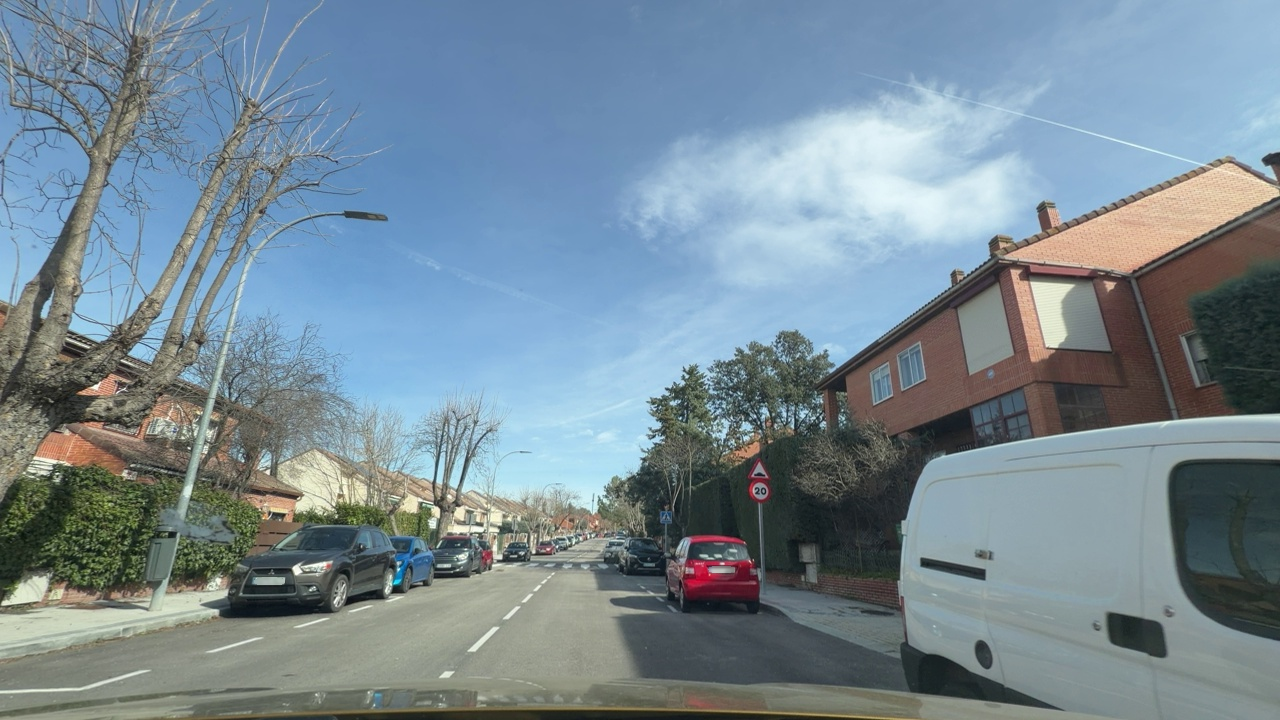
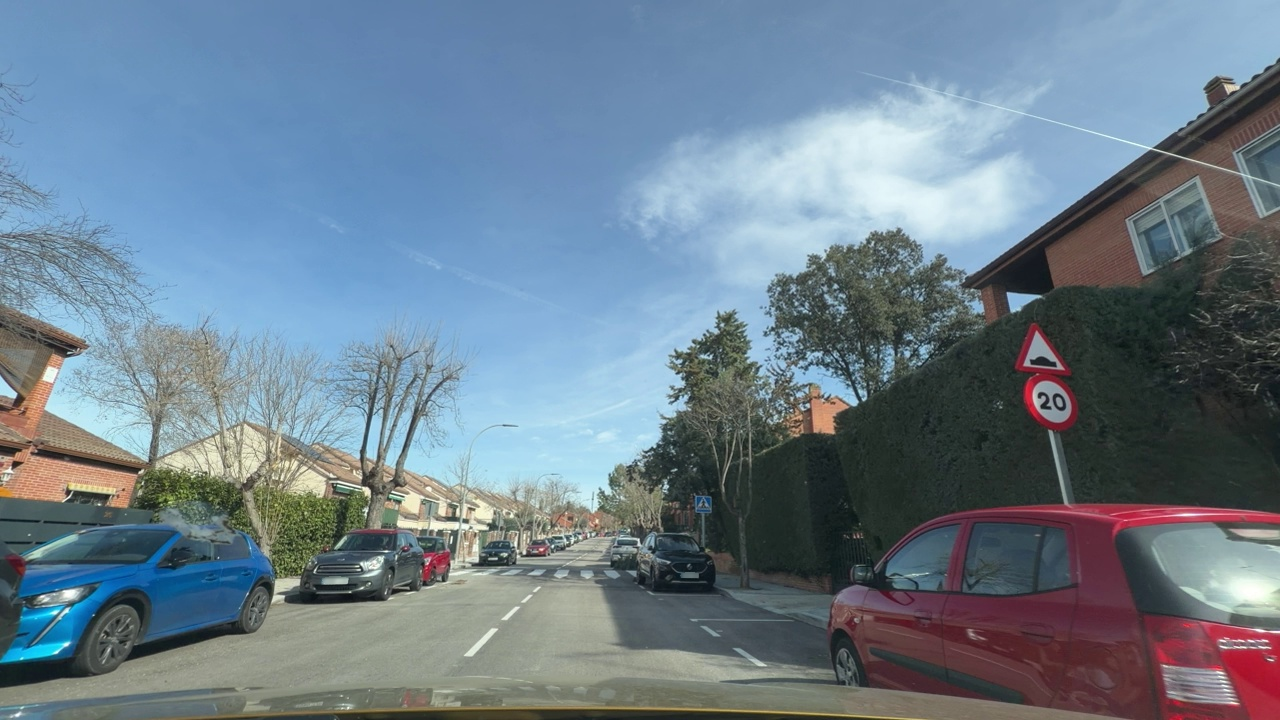
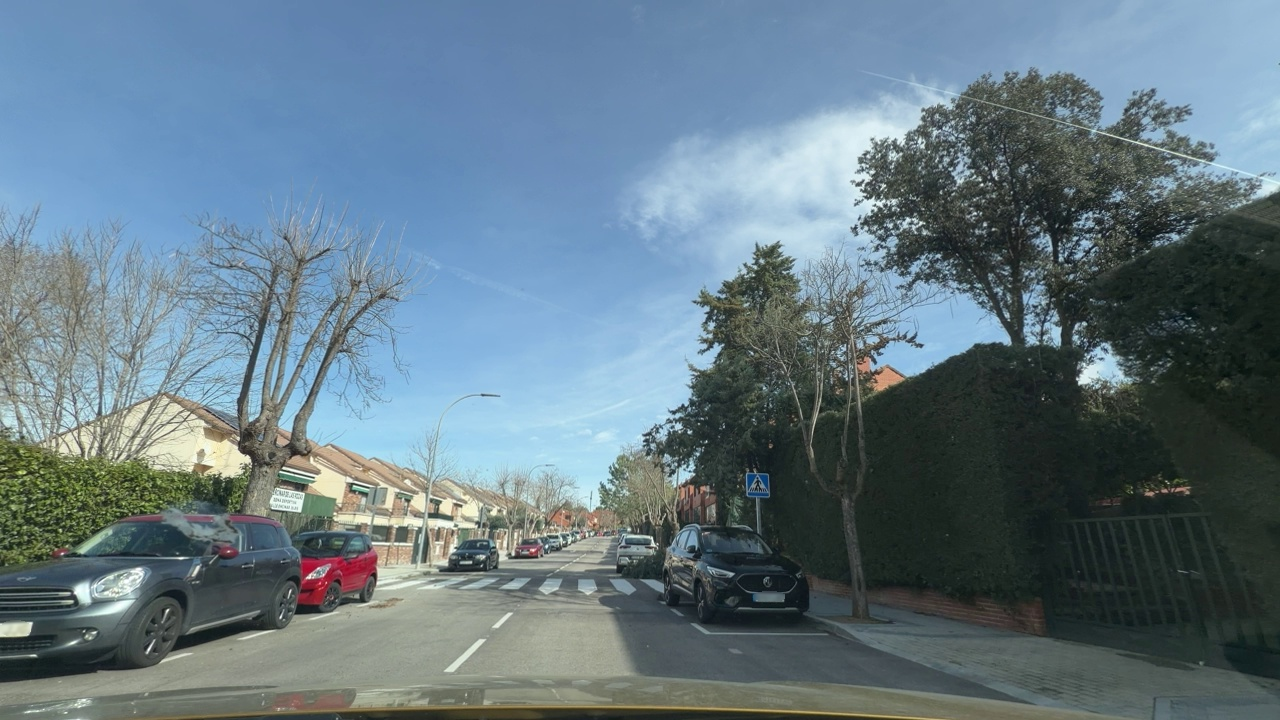
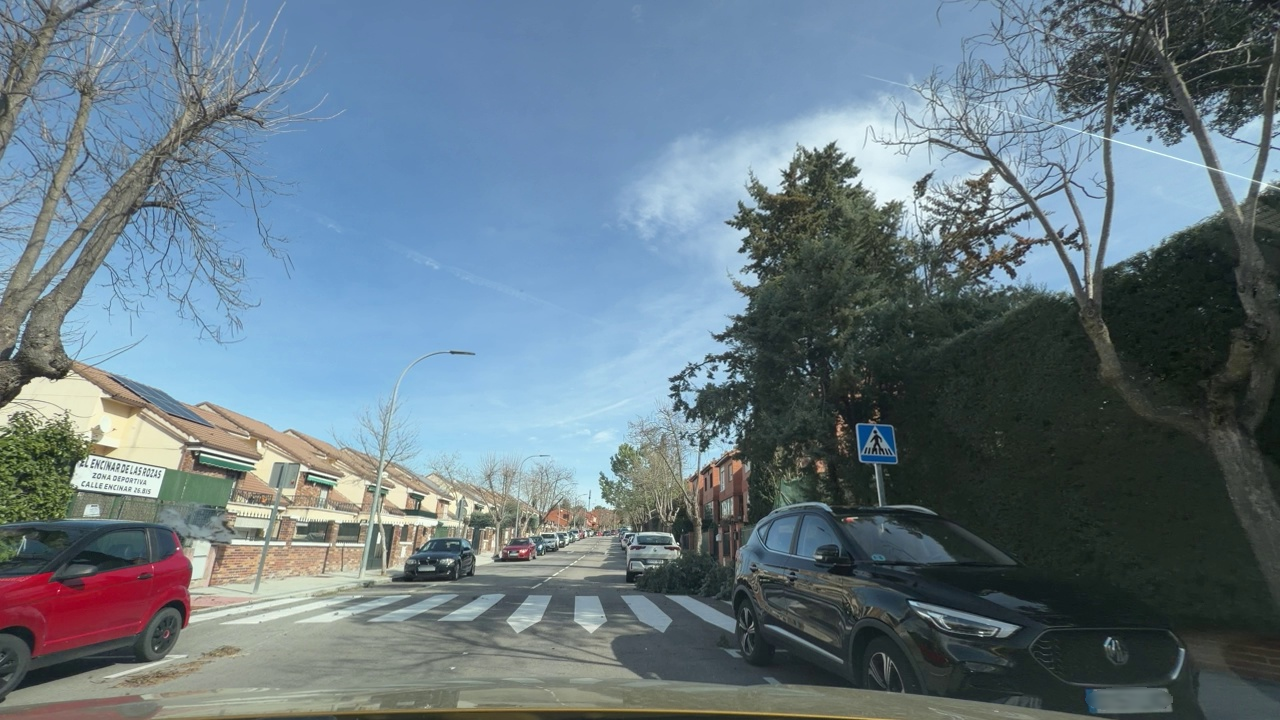
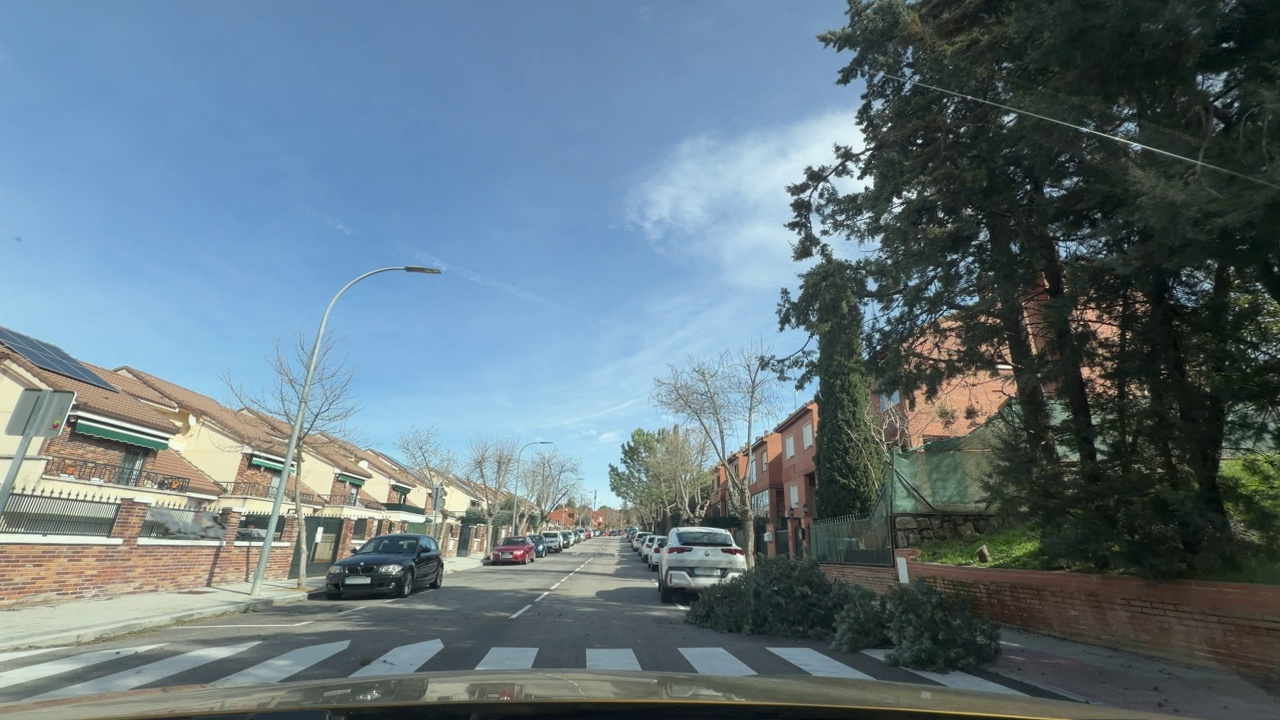
Situation: empty
Question: Is the ego vehicle entering or exiting a highway?
Answer: No
Reasoning: Ego is travelling on a two way urban road.

Situation: empty
Question: Are speed bumps, crosswalks, or construction-related obstacles present in the ego lane?
Answer: Yes
Reasoning: Threre's a visible pedestrian crosswalk ahead in the ego lane.

Situation: empty
Question: Do you observe any red traffic light regulating the ego lane?
Answer: No
Reasoning: There are no traffic lights at all regulating the ego lane.

Situation: empty
Question: Is the ego vehicle positioned in a dedicated right-turn lane before the traffic light?
Answer: No
Reasoning: The ego vehicle is travelling on a two way straight urban road.